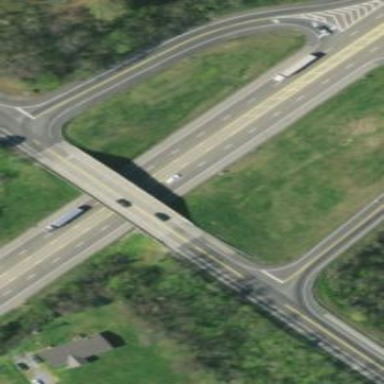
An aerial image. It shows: Man-made bridge that serves as overpass.